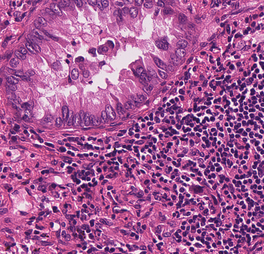
Tumor epithelial tissue: yes
Tumor-associated stroma tissue: yes
Normal tissue: no